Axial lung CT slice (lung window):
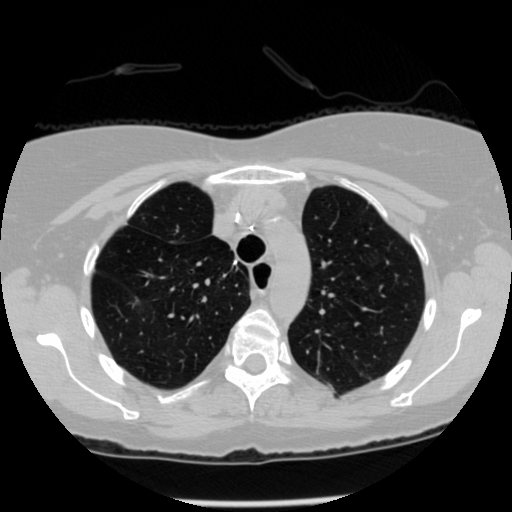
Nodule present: no